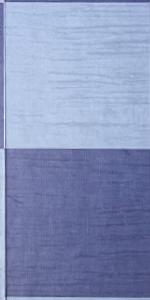
Label: Empty